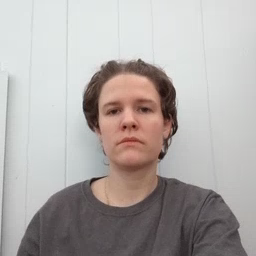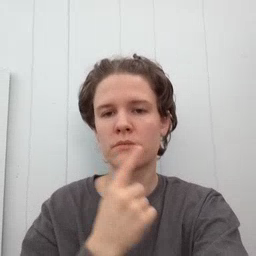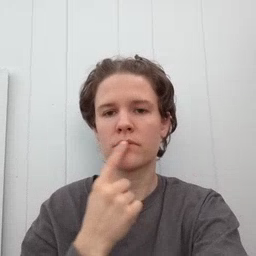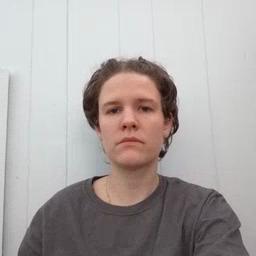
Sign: mouth